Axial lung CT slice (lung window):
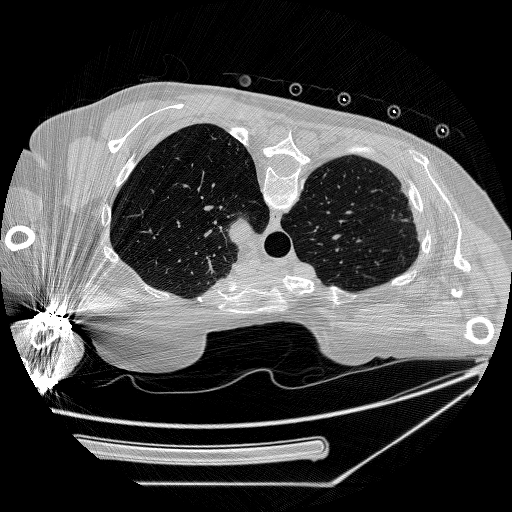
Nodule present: no